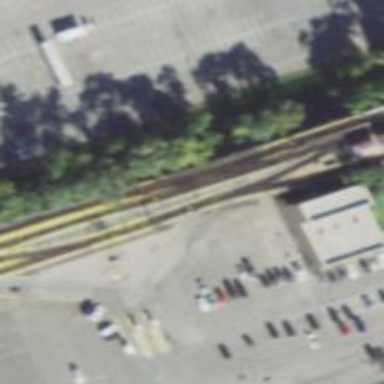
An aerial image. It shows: Bridge with electrified rail.